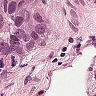
Metastatic tissue present: yes